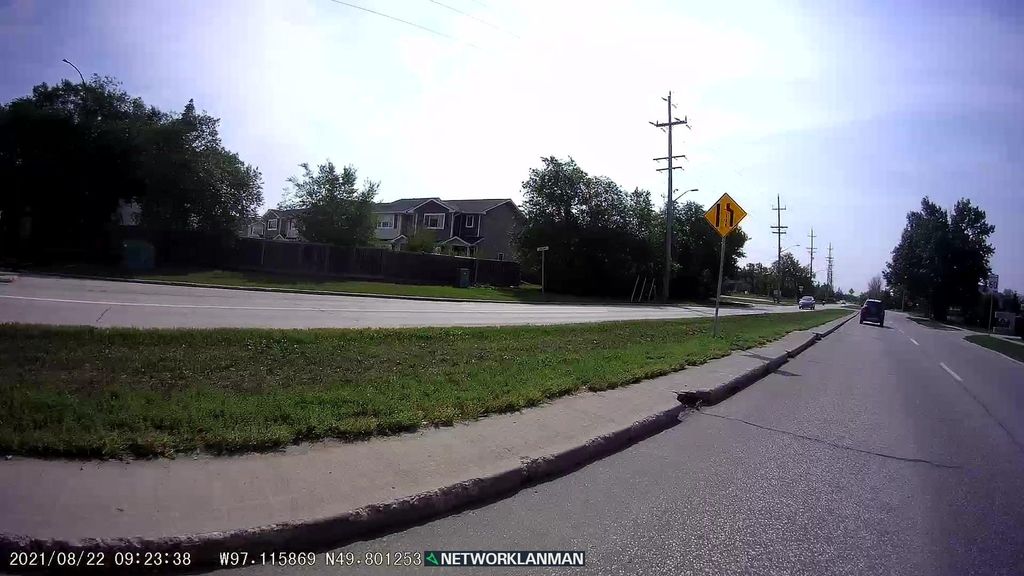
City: winnipeg